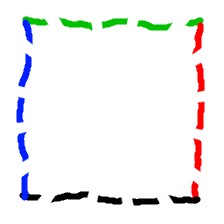
Shape: square